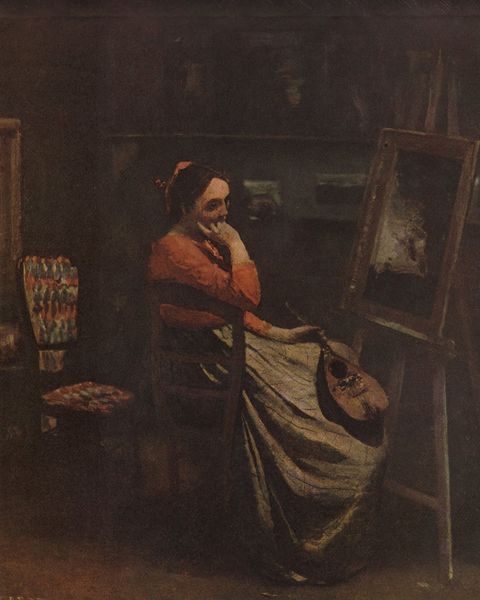
Titel: Atelier des Künstlers
Künstler: Jean Baptiste Camille Corot
Standort: Paris
Institution: Musée du Louvre
Schlagwörter: dunkel, gemälde, hand, kopf, schatten, grün, mädchen, sitzen, braun, finger, frau, frisur, grau, haar, hut, kleid, licht, mund, nase, profil, raum, schwarz, stuhl, stühle, tür, zimmer, dame, rot, malerei, muster, rock, regal, wand, augen, bluse, falten, halten, kleidung, rahmen, trauer, bild, bildnis, holzstuhl, innenraum, instrument, portrait, porträt, öl, corot, dunkelheit, haare, interieur, sitzend, innen, gitarre, musik, traurig, schürze, bilder, bilderrahmen, bücher, ruhe, düster, sitz, falte, polster, sitzende, kopftuch, musikinstrument, sitzt, stuhllehne, atelier, malerin, melancholie, muse, staffelei, umkleide, stube, betrachtung, nachdenklich, ellenbogen, aufstützen, denkend, gedanken, nachdenken, still, reflexion, galerie, gemustert, stütze, denken, rechteck, künstler, allegorie, kunst, künste, künstlerin, malen, gedanke, tracht, faulheit, violine, landschaftsbild, dunke, aufgestützt, müde, ständer, regale, laute, mandoline, saiten, saiteninstrument, bild im bild, femme, gitare, polsterstuhl, ansehen, peinture, musikerin, gemuster, sir, difus, studio, armhaltung, trist, ukulele, red, dunkeö, patchwork, sad, painting, woman, zupfinstrument, leinwnad, grauer, bilf, sit, denike, harrschmuck, staffelage, tambura, staffeleo, chair, intrument, s, telier, gitar, sitting, stull, emalung, möel